Field crop: maize
Growth stage: 2
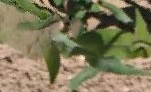
Species: maize